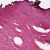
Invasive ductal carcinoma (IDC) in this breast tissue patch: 0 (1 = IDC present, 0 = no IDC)